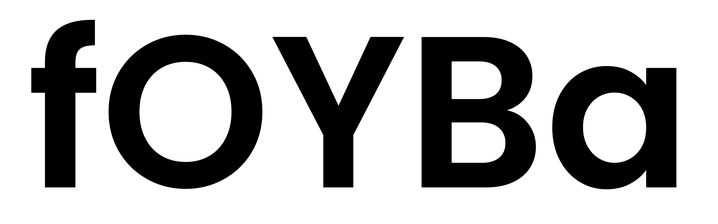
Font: Poppins-SemiBold